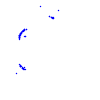
Particle: pion